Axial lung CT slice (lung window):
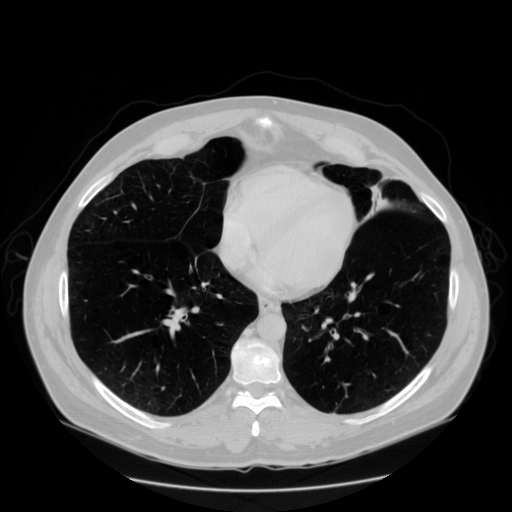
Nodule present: no